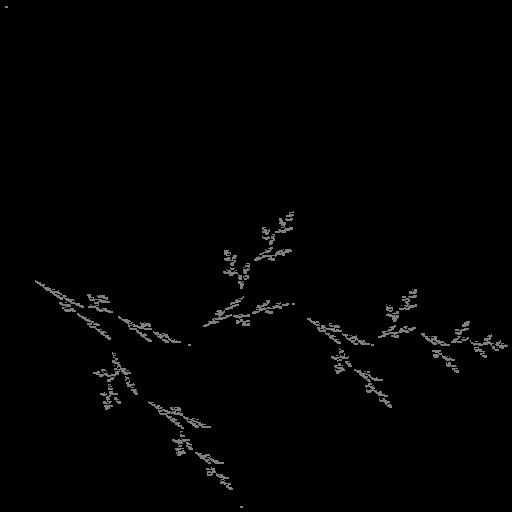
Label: bud